Question: I have followed the Google maps get started tutorial, but the map goes under the status bar and I don't want that. So I created another view with the class property of GMSMapView and linked the created map to it. However, when I run the code I get:
> terminating with uncaught exception of type NSException
and it goes to the AppDelegate.swift file saying:
> Thread 1: signal SIGABRT
I don't know what I am doing wrong and couldn't find any answers to fix it.
Here is my swift 4 code:
'''
import UIKit
import GoogleMaps
class FirstViewController: UIViewController {
@IBOutlet weak var mapView: GMSMapView!
override func viewDidLoad() {
super.viewDidLoad()
GMSServices.provideAPIKey("AIzaSyDNpN4_CfRBAY60U7qgWQIqJAwvjEFMwNk")
let camera = GMSCameraPosition.camera(withLatitude: 41.3114, longitude: -<PHONE>, zoom: 15)
mapView = GMSMapView.map(withFrame: CGRect.zero, camera: camera)
view.addSubview(mapView)
}
}
'''

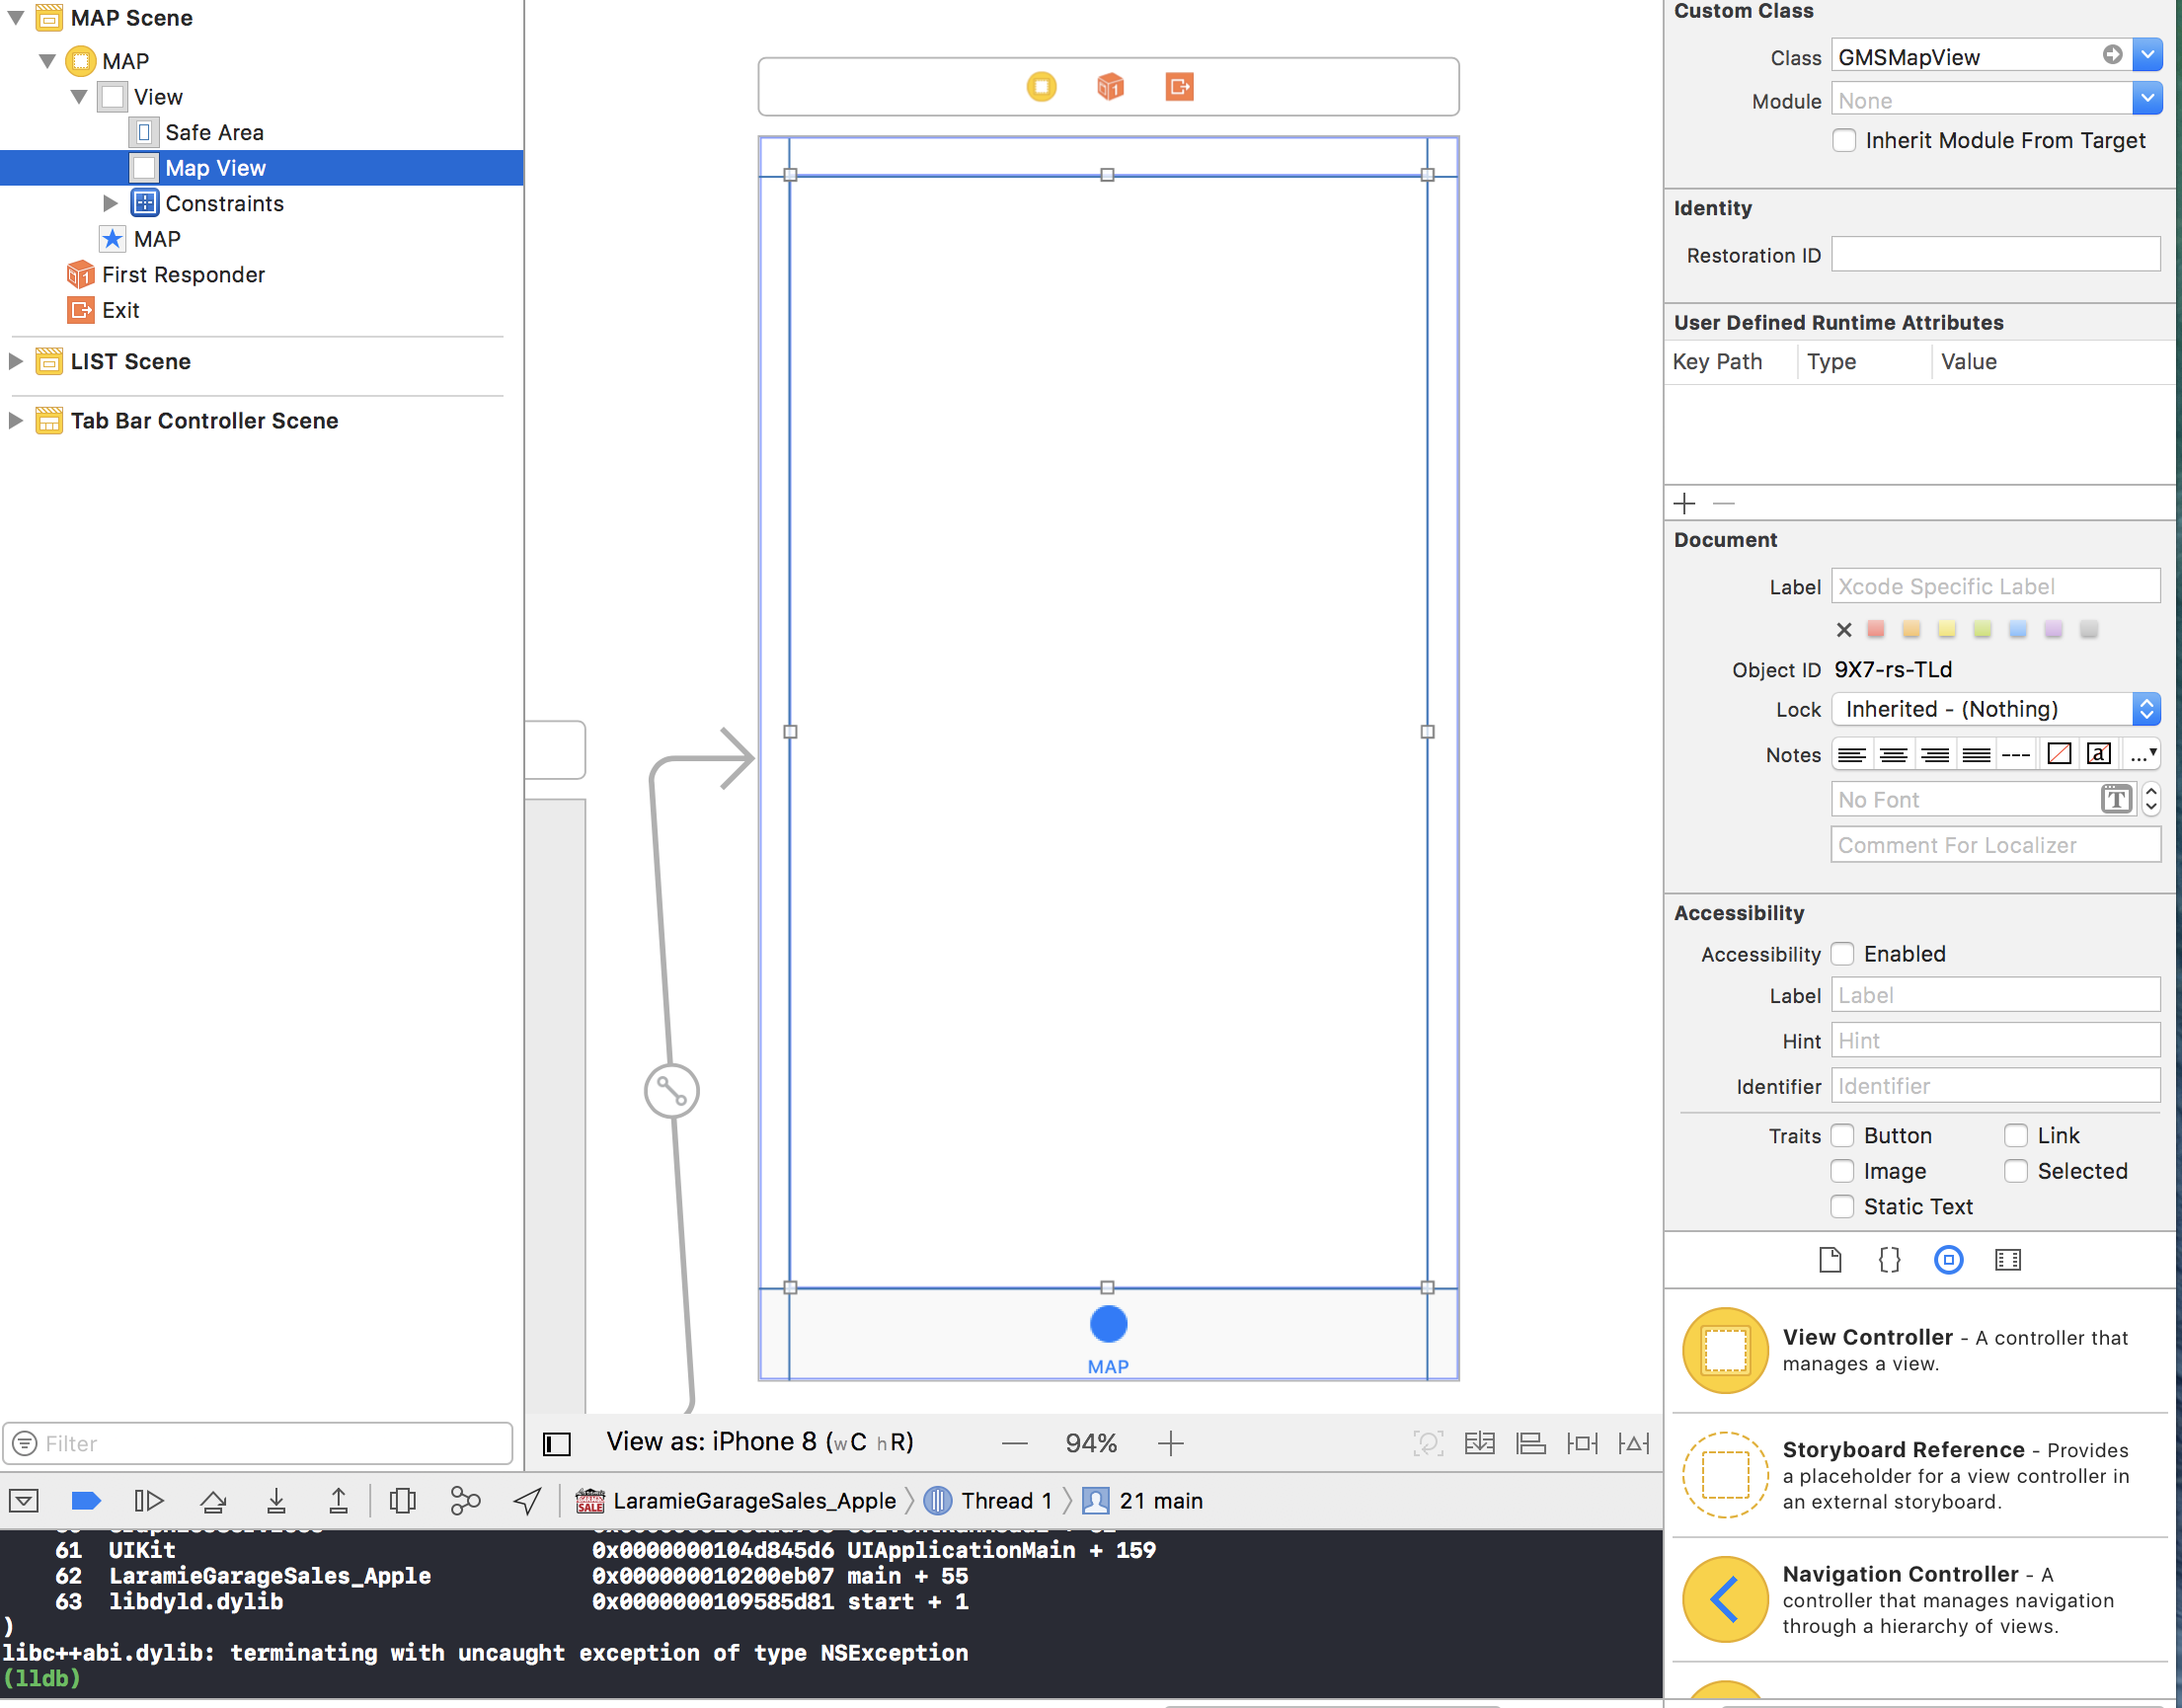
Answer: When you have mapview in storyboard you don't need to initialize it again and add as subview.
And you should move set API key in AppDelegate
'''
class AppDelegate: UIResponder, UIApplicationDelegate {
var window: UIWindow?
func application(_ application: UIApplication, didFinishLaunchingWithOptions launchOptions: [UIApplicationLaunchOptionsKey: Any]?) -> Bool {
GMSServices.provideAPIKey("AIzaSyDNpN4_CfRBAY60U7qgWQIqJAwvjEFMwNk")
return true
}
}
'''
'''
class ViewController: UIViewController{
@IBOutlet weak var mapView: GMSMapView!
override func viewDidLoad() {
super.viewDidLoad()
mapView.camera = GMSCameraPosition.camera(withLatitude: 41.3114, longitude: -<PHONE>, zoom: 15)
}
}
'''